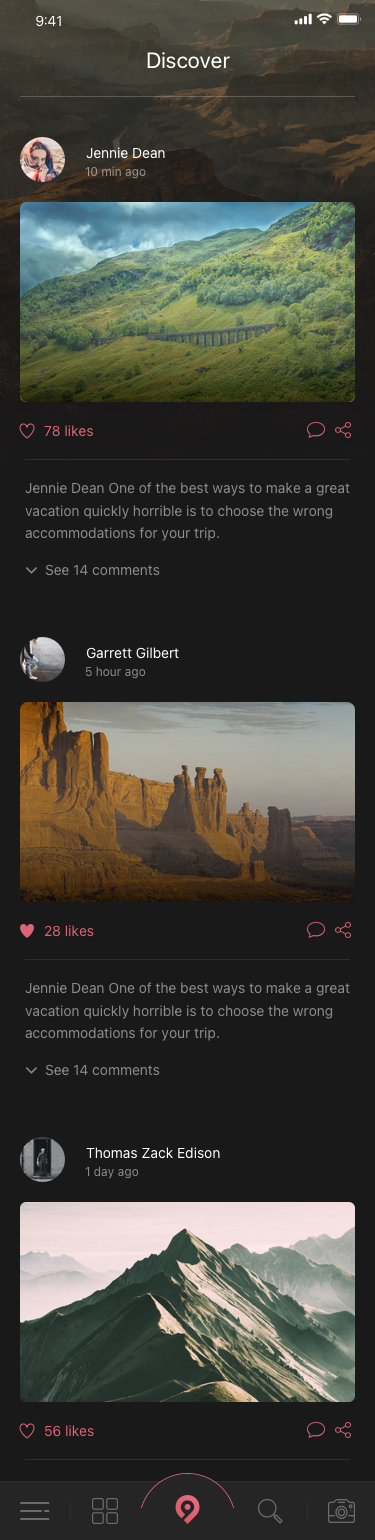
Text in this UI design:
Discover
Jennie Dean
10 min ago
78 likes
Jennie Dean One of the best ways to make a great vacation quickly horrible is to choose the wrong accommodations for your trip.
See 14 comments
Garrett Gilbert
5 hour ago
28 likes
Jennie Dean One of the best ways to make a great vacation quickly horrible is to choose the wrong accommodations for your trip.
See 14 comments
Thomas Zack Edison
1 day ago
56 likes
Jennie Dean One of the best ways to make a great vacation quickly horrible is to choose the wrong accommodations for your trip.